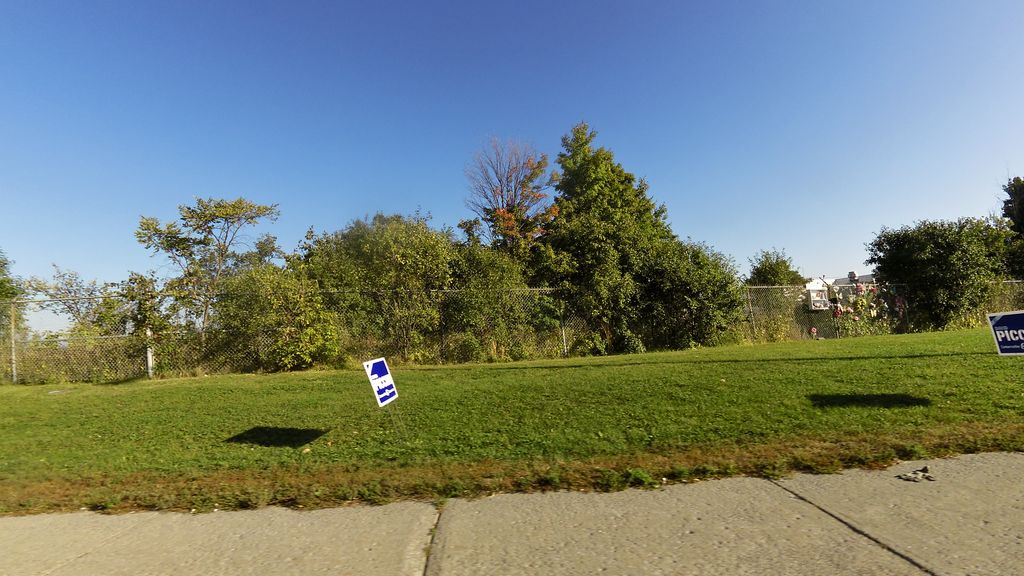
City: ottawa-gatineau